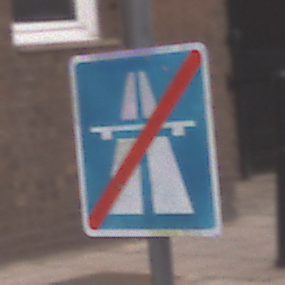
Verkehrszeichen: EndeAutbahn
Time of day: MorningAfternoon
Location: Outdoor (Urban)
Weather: Overcast
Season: NotSpecified
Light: Natural